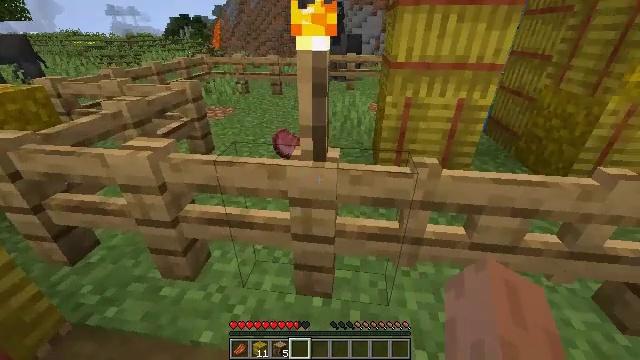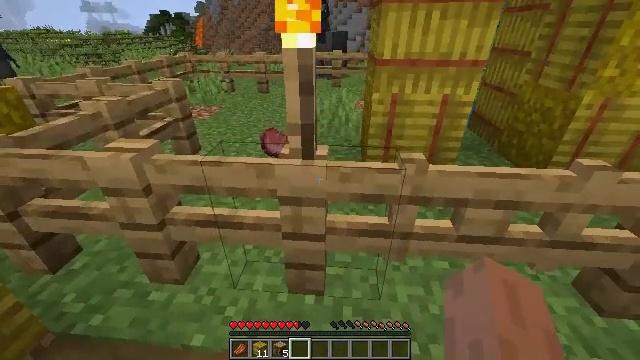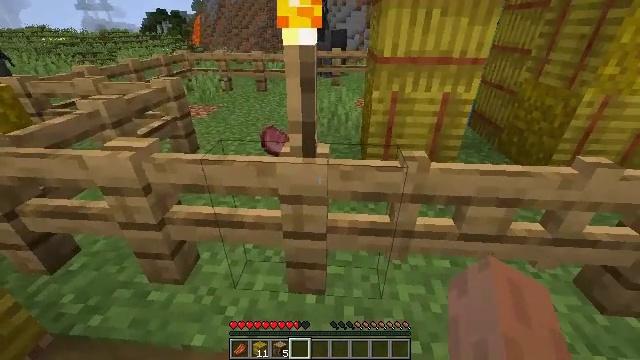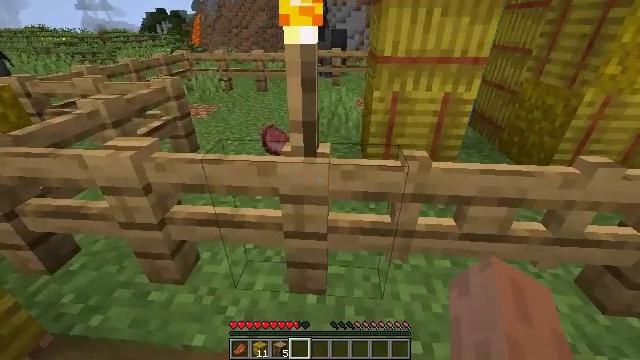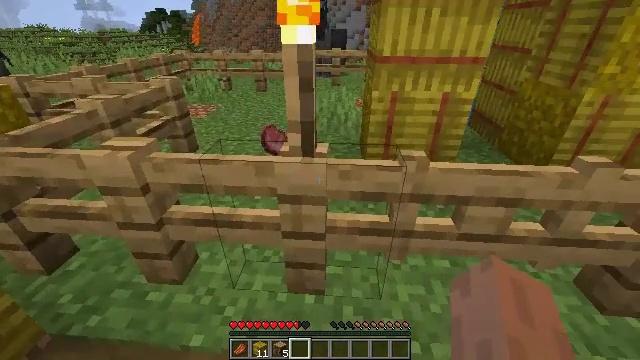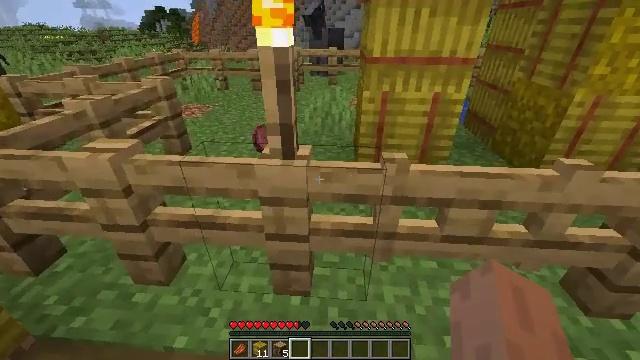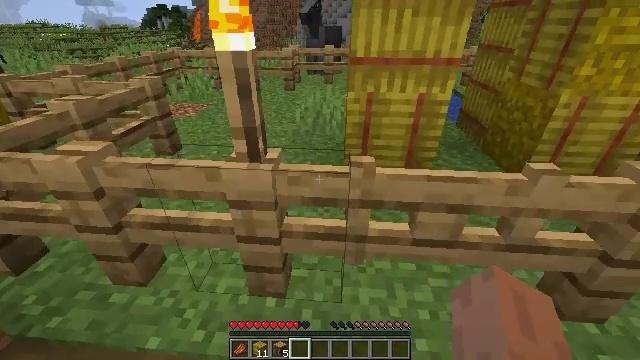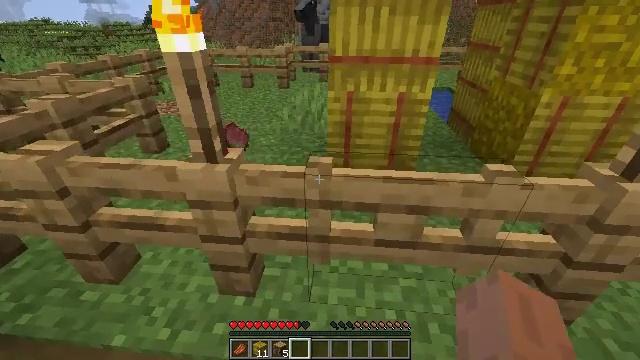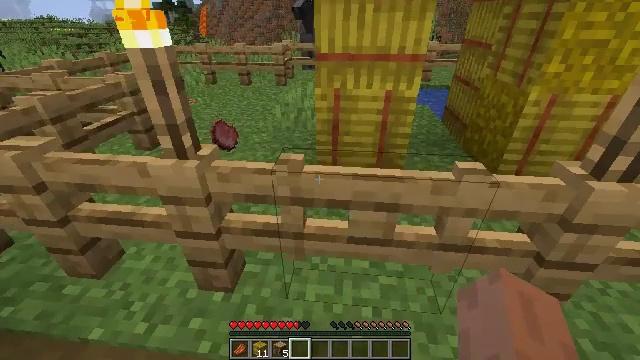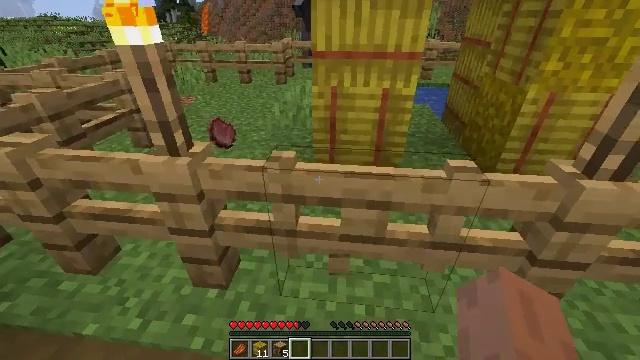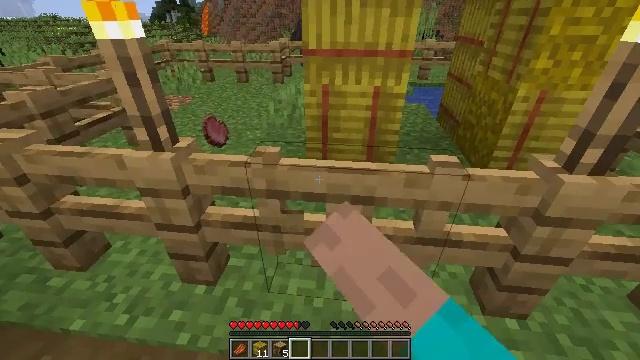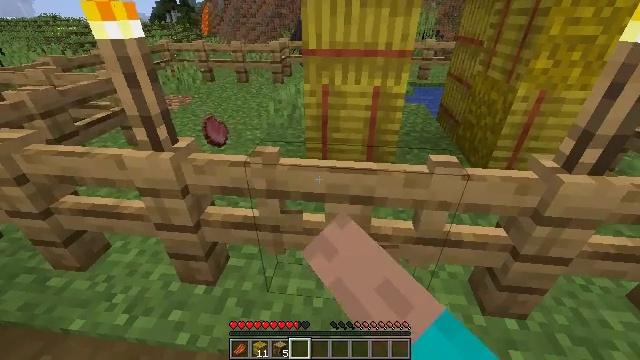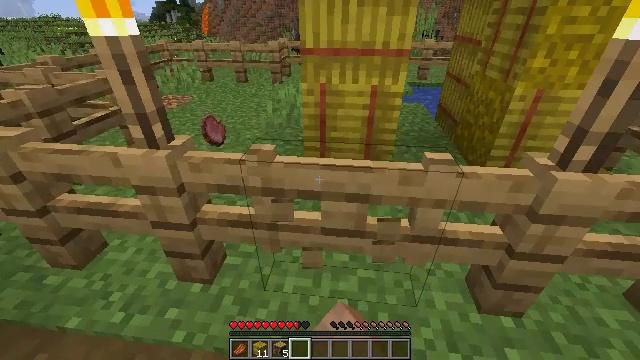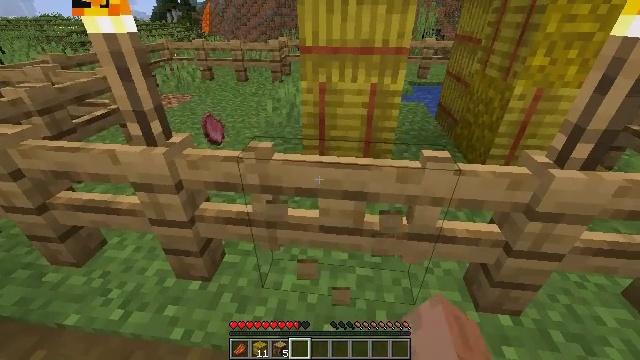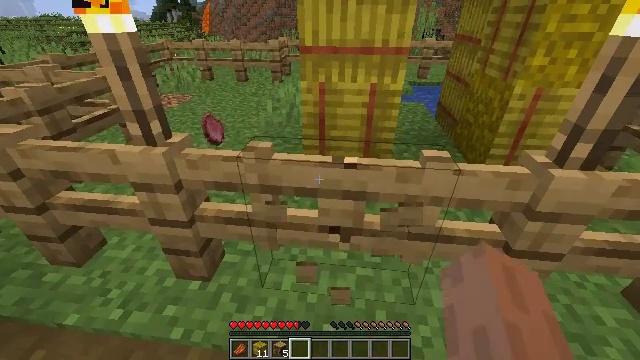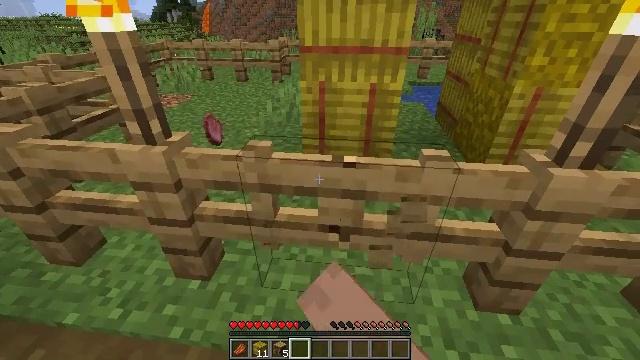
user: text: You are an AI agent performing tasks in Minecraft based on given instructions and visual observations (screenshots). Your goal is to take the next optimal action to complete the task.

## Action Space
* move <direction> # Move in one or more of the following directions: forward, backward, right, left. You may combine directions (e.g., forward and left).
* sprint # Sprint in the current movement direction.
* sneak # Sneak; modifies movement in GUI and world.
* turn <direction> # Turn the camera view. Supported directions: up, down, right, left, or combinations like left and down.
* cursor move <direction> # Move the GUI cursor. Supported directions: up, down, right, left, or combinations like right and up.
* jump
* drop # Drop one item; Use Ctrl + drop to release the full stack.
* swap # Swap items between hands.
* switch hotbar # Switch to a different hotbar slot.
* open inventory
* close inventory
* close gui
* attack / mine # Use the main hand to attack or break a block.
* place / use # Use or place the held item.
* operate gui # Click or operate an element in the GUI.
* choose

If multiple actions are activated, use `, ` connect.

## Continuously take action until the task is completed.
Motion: motion action
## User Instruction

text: Recycle the oak fence gate into your inventory.
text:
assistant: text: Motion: turn right
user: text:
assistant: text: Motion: no_op
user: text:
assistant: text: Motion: no_op
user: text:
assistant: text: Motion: move right
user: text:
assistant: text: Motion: move right
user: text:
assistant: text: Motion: move right
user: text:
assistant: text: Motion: move right
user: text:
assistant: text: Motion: no_op
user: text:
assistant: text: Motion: attack / mine
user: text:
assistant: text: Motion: attack / mine
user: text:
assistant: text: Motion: attack / mine
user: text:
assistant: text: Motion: attack / mine
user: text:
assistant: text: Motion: attack / mine
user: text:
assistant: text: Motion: attack / mine
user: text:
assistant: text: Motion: attack / mine
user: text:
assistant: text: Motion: attack / mine
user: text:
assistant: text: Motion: attack / mine
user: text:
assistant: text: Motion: attack / mine
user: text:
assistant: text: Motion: attack / mine
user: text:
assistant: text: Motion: attack / mine
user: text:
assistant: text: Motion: attack / mine
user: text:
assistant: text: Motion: attack / mine
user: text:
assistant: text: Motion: attack / mine
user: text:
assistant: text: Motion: attack / mine
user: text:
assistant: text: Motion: attack / mine
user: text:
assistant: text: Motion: attack / mine
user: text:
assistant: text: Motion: attack / mine
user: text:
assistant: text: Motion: attack / mine
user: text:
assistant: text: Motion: attack / mine
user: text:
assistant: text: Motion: attack / mine